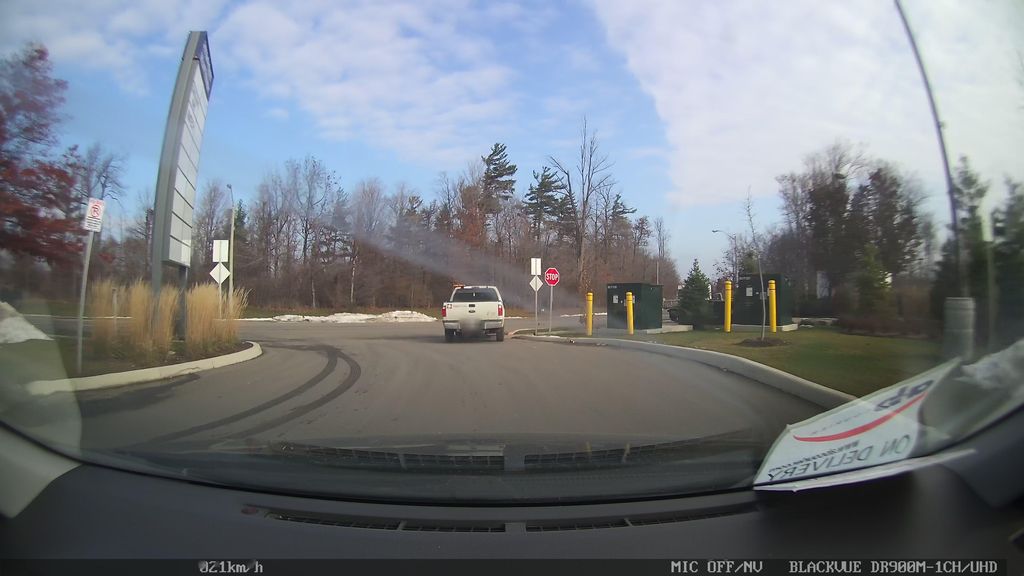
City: toronto